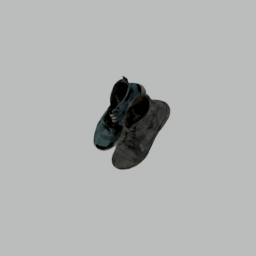
Label: people